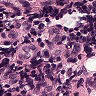
Metastatic tissue present: no